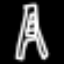
Label: The Eiffel Tower